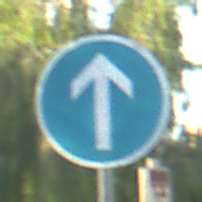
Verkehrszeichen: VorgeschriebeneFahrtrichtungGeradeaus
Umgebung: Outdoor, Suburban
Tageszeit: SunriseSunset
Wetter: PartlyCloudy
Licht: Natural
Jahreszeit: NotSpecified
Kontrast: MediumContrast